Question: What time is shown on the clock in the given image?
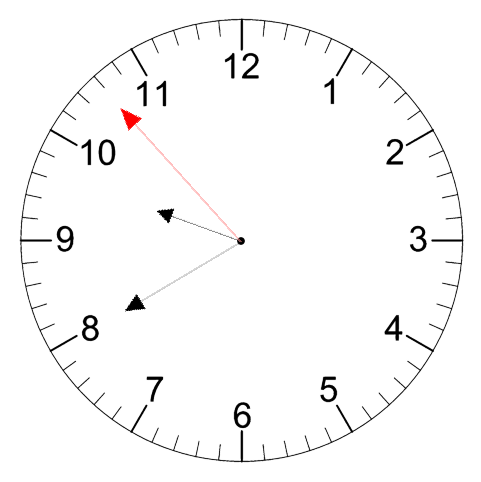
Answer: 09:39:53